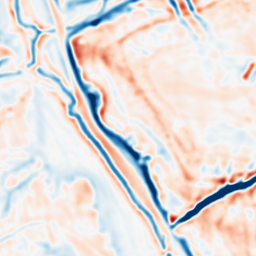
Category: multiscale
Decomposition family: dog
Decomposition parameters: sigma_low: 2
sigma_high: 5
Upsampling method: linear_exact
Upsampling parameters: scale: 8
Upsampling scale: 8